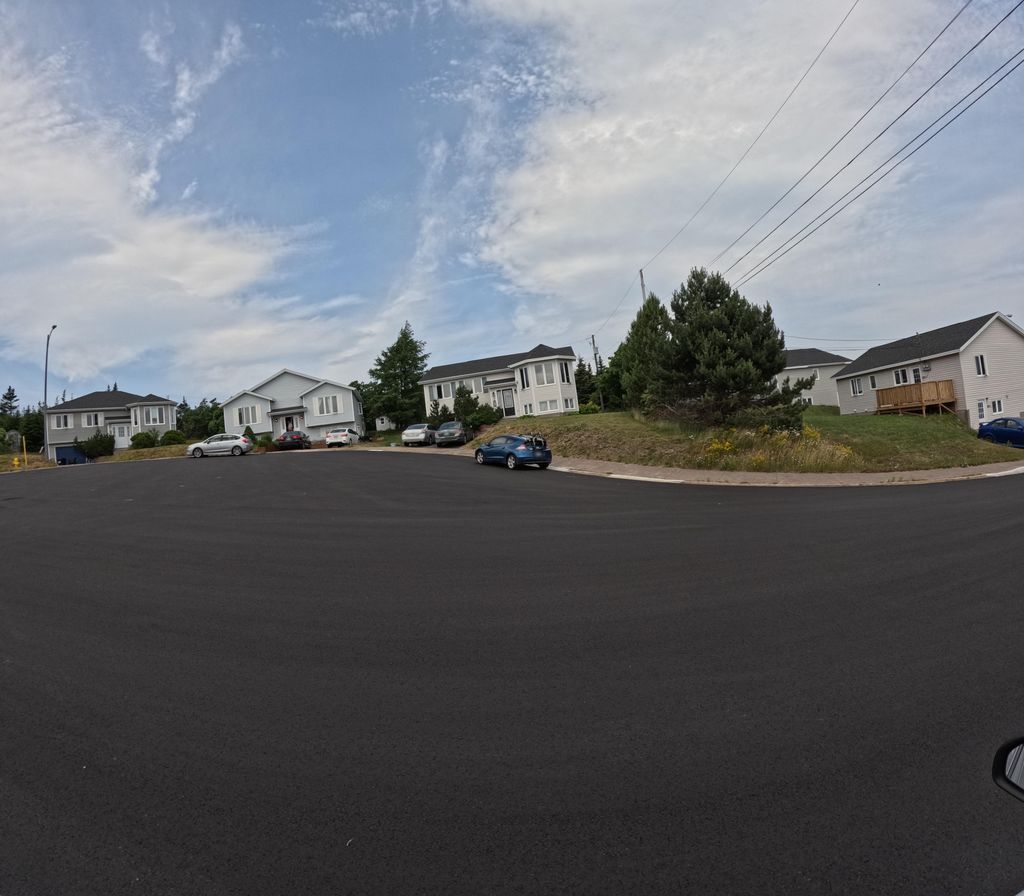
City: st_johns